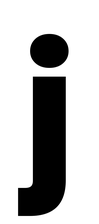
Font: Poppins-ExtraBold